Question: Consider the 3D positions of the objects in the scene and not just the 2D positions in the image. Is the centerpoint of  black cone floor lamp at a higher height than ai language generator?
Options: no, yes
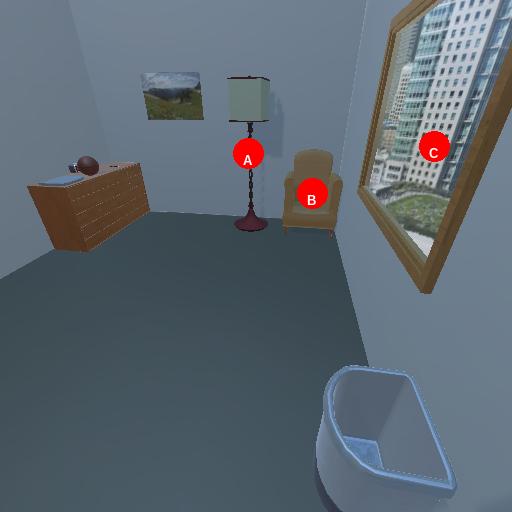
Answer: no